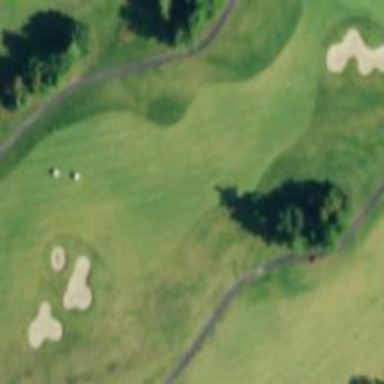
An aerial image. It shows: View of golf hole.